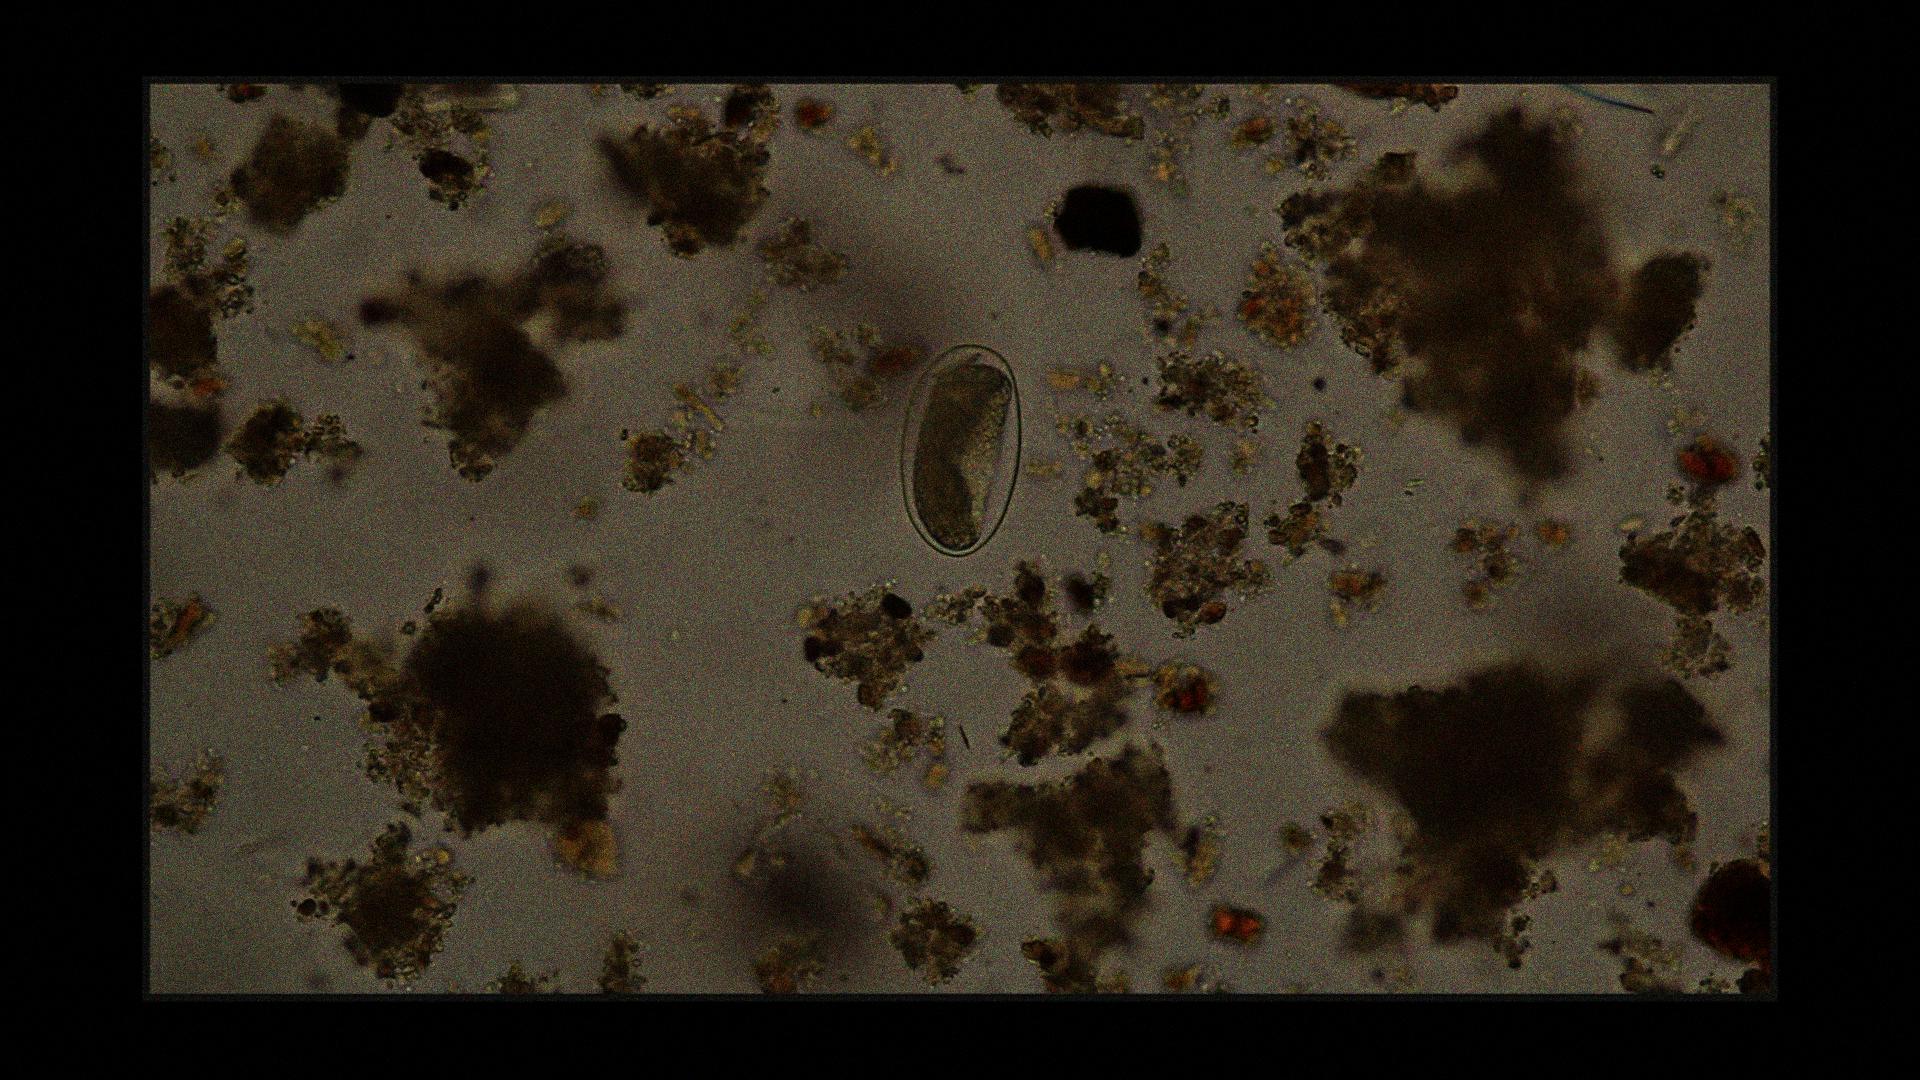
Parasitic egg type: Hookworm egg